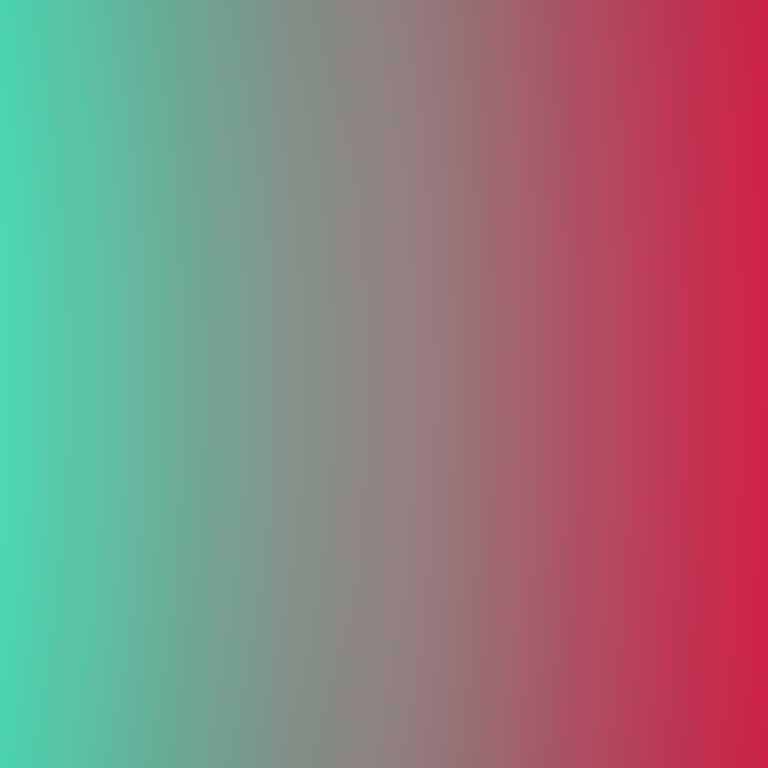
Abstract light effect, smooth gradient from teal to red, calm atmosphere, soft blend, no room, no furniture, no objects.